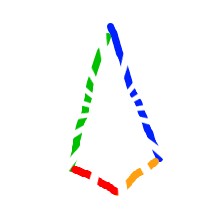
Shape: kite